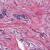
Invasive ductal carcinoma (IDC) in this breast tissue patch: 0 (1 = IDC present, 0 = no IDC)